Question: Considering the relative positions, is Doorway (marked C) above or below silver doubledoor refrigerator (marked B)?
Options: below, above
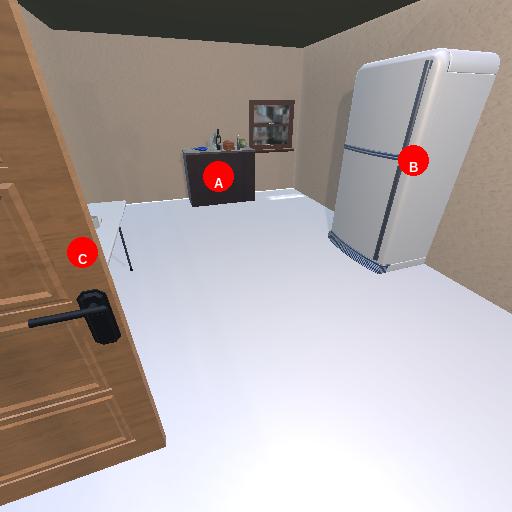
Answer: below